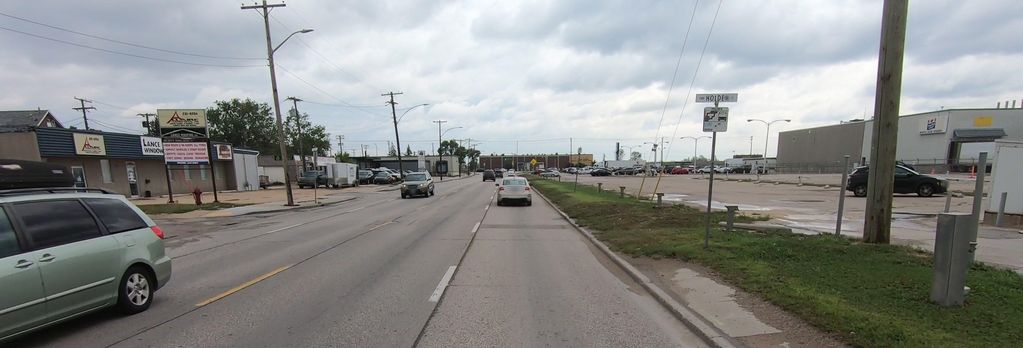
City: winnipeg